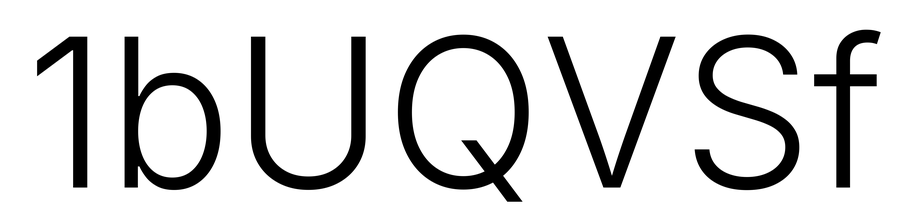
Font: Inter_Light